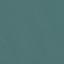
Land use / land cover class: SeaLake